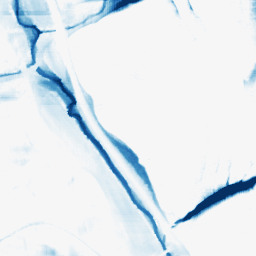
Category: morphological
Decomposition family: morphological_rect
Decomposition parameters: operation: closing
width: 50
height: 20
Upsampling method: quadratic
Upsampling parameters: scale: 4
Upsampling scale: 4